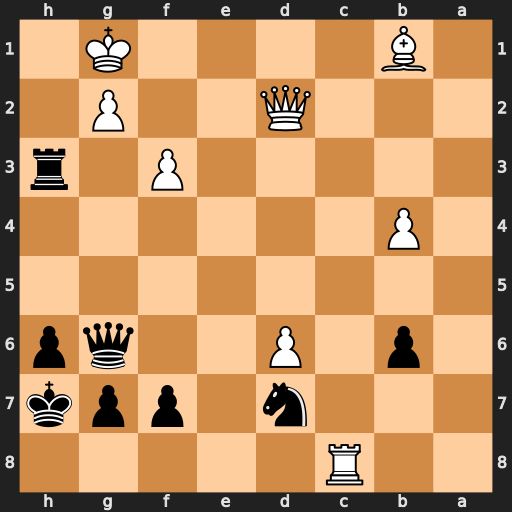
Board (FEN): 2R5/3n1ppk/1p1P2qp/8/1P6/5P1r/3Q2P1/1B4K1
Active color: b
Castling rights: -
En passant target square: -
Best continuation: Qxb1+ Rc1 Qg6